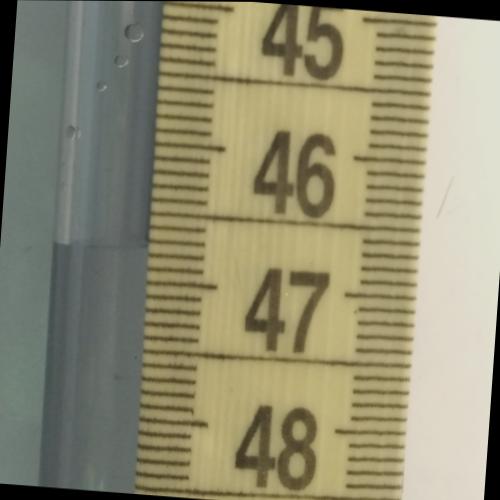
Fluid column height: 46.7 cm